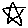
Label: star